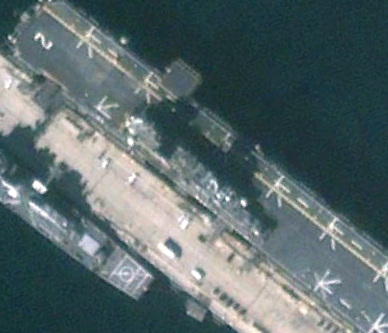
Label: assault